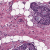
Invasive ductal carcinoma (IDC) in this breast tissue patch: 0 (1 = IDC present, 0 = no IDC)